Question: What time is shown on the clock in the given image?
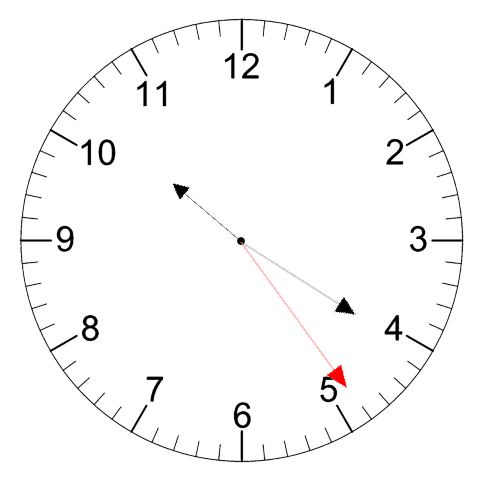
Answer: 10:20:24